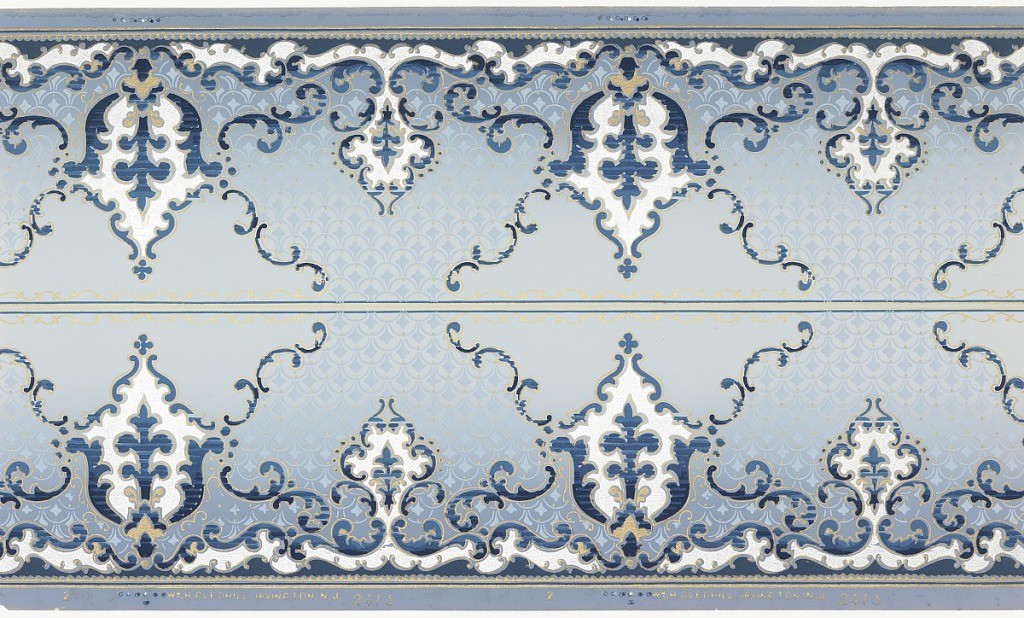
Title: Frieze
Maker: William H. Gledhill
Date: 1905–1915
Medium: Machine-printed paper
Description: Borders printed two across the width. Alternating larger and smaller foliate medallions. Smaller medallion has surround of connected scrolls that enclose a fish-scale fill. Petite metallic gold scrolls along top, and gold beading at bottom. Printed in shades of blue, white, and metallic gold on blue ground.